Field crop: maize
Growth stage: 2
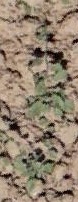
Species: convolvulus